Question: I've written an app that has a list of blocks.
Each block contains links to other blocks.
When a link to a block is clicked e.g #/home/page-19, the page animates down/up depending on current position.
This all currently works but when the anchor is clicked and the route updates, the browser jumps to the top and then animates down, I need it to animate from its current position.
I've written a directive that adds preventDefault to all anchors.
See JS fiddle below.
<URL>
Stripped down code:
'''
<script src="//ajax.googleapis.com/ajax/libs/jquery/1.10.2/jquery.min.js"></script>
<script src="https://ajax.googleapis.com/ajax/libs/angularjs/1.0.8/angular.min.js"></script>
<body ng-app="app" ng-controller="appController">
<script type="text/ng-template" id="home-template">
<div class="page" id="page-17" >
<div class="page-inner" ng-style="style()" resize><a href="#/home/page-18">Page 18</a></div>
</div>
<div class="page" id="page-18">
<div class="page-inner" ng-style="style()" resize><a href="#/home/page-19">Page 19</a></div>
</div>
<div class="page" id="page-19">
<div class="page-inner" ng-style="style()" resize><a href="#/home/page-20">Page 20</a></div>
</div>
<div class="page" id="page-20">
<div class="page-inner" ng-style="style()" resize><a href="#/home/page-17">Page 17</a></div>
</div>
</script>
<div class="wrapper">
<div class="view" ng-view scroll></div>
</div>
</body>
'''
'''
var app = angular.module('app', []);
/*
Controllers
*/
app.controller( 'appController', function( $scope ) {
});
app.controller( 'routeController', function( $scope, $routeParams ) {
//When route change, check if page has been updated and run animateScroll directive
if(typeof $routeParams !== 'undefined' && $routeParams.page.length > 0){
$scope.animateScroll($routeParams.page);
}
});
/*
Page routes
*/
app.config(['$routeProvider',
function($routeProvider) {
$routeProvider.
when('/home/:page', {
templateUrl: 'home-template',
controller: 'routeController'
})
.otherwise({
redirectTo: '/home/'
});
}]);
/*
Directives
*/
app.directive('scroll', function ($routeParams, $timeout) {
/*
Scroll to element ID
*/
return {
restrict: 'A',
link: function(scope, elm, attrs) {
scope.animateScroll = function(page) {
$timeout(function(){
console.log('test');
if(jQuery('#' + page).length == 1){
jQuery('html, body').animate({
scrollTop: jQuery('#' + page).position().top
});
};
}, 1);
};
}
};
});
app.directive('resize', function ($window) {
return function (scope, element) {
var w = angular.element($window);
scope.getWindowDimensions = function () {
return { height: w.height() };
};
scope.$watch(scope.getWindowDimensions, function (dimensions) {
scope.windowHeight = dimensions.height;
scope.style = function () {
return {
'min-height': scope.windowHeight + 'px'
};
};
}, true);
w.bind('resize', function () {
scope.$apply();
});
}
});
app.directive('a', function() {
return {
restrict: 'E',
link: function(scope, elem, attrs) {
elem.on('click', function(e){
e.preventDefault();
});
}
};
});
'''

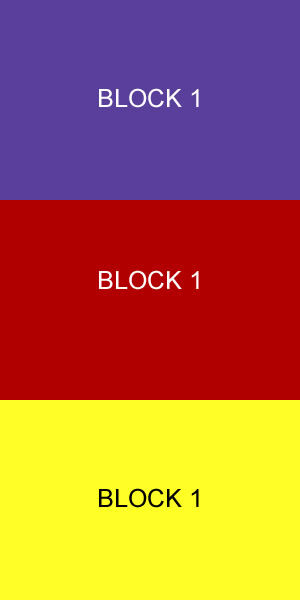
Answer: I'm not sure that scrolling should be mixed with routing. I would better do something like this:
1. use ng-click instead of href, and 'href="javascript:"' (it is necessary if you support IE8)
2. use function for scrolling down that receives id of the element.
an example below
<URL>